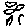
Label: cloud